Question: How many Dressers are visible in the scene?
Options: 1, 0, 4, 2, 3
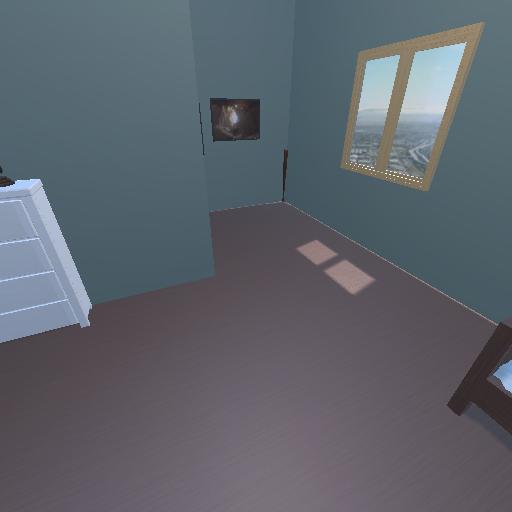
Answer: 1